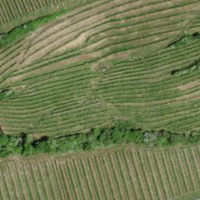
EUNIS habitat code: 40
Species observed at this site:
Saponaria ocymoides